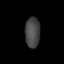
Tissue: prostate
Cell type: T cells
Senescence score: 0.3195
Nuclear area (px): 450
Mean DAPI intensity: 69.331